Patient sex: M
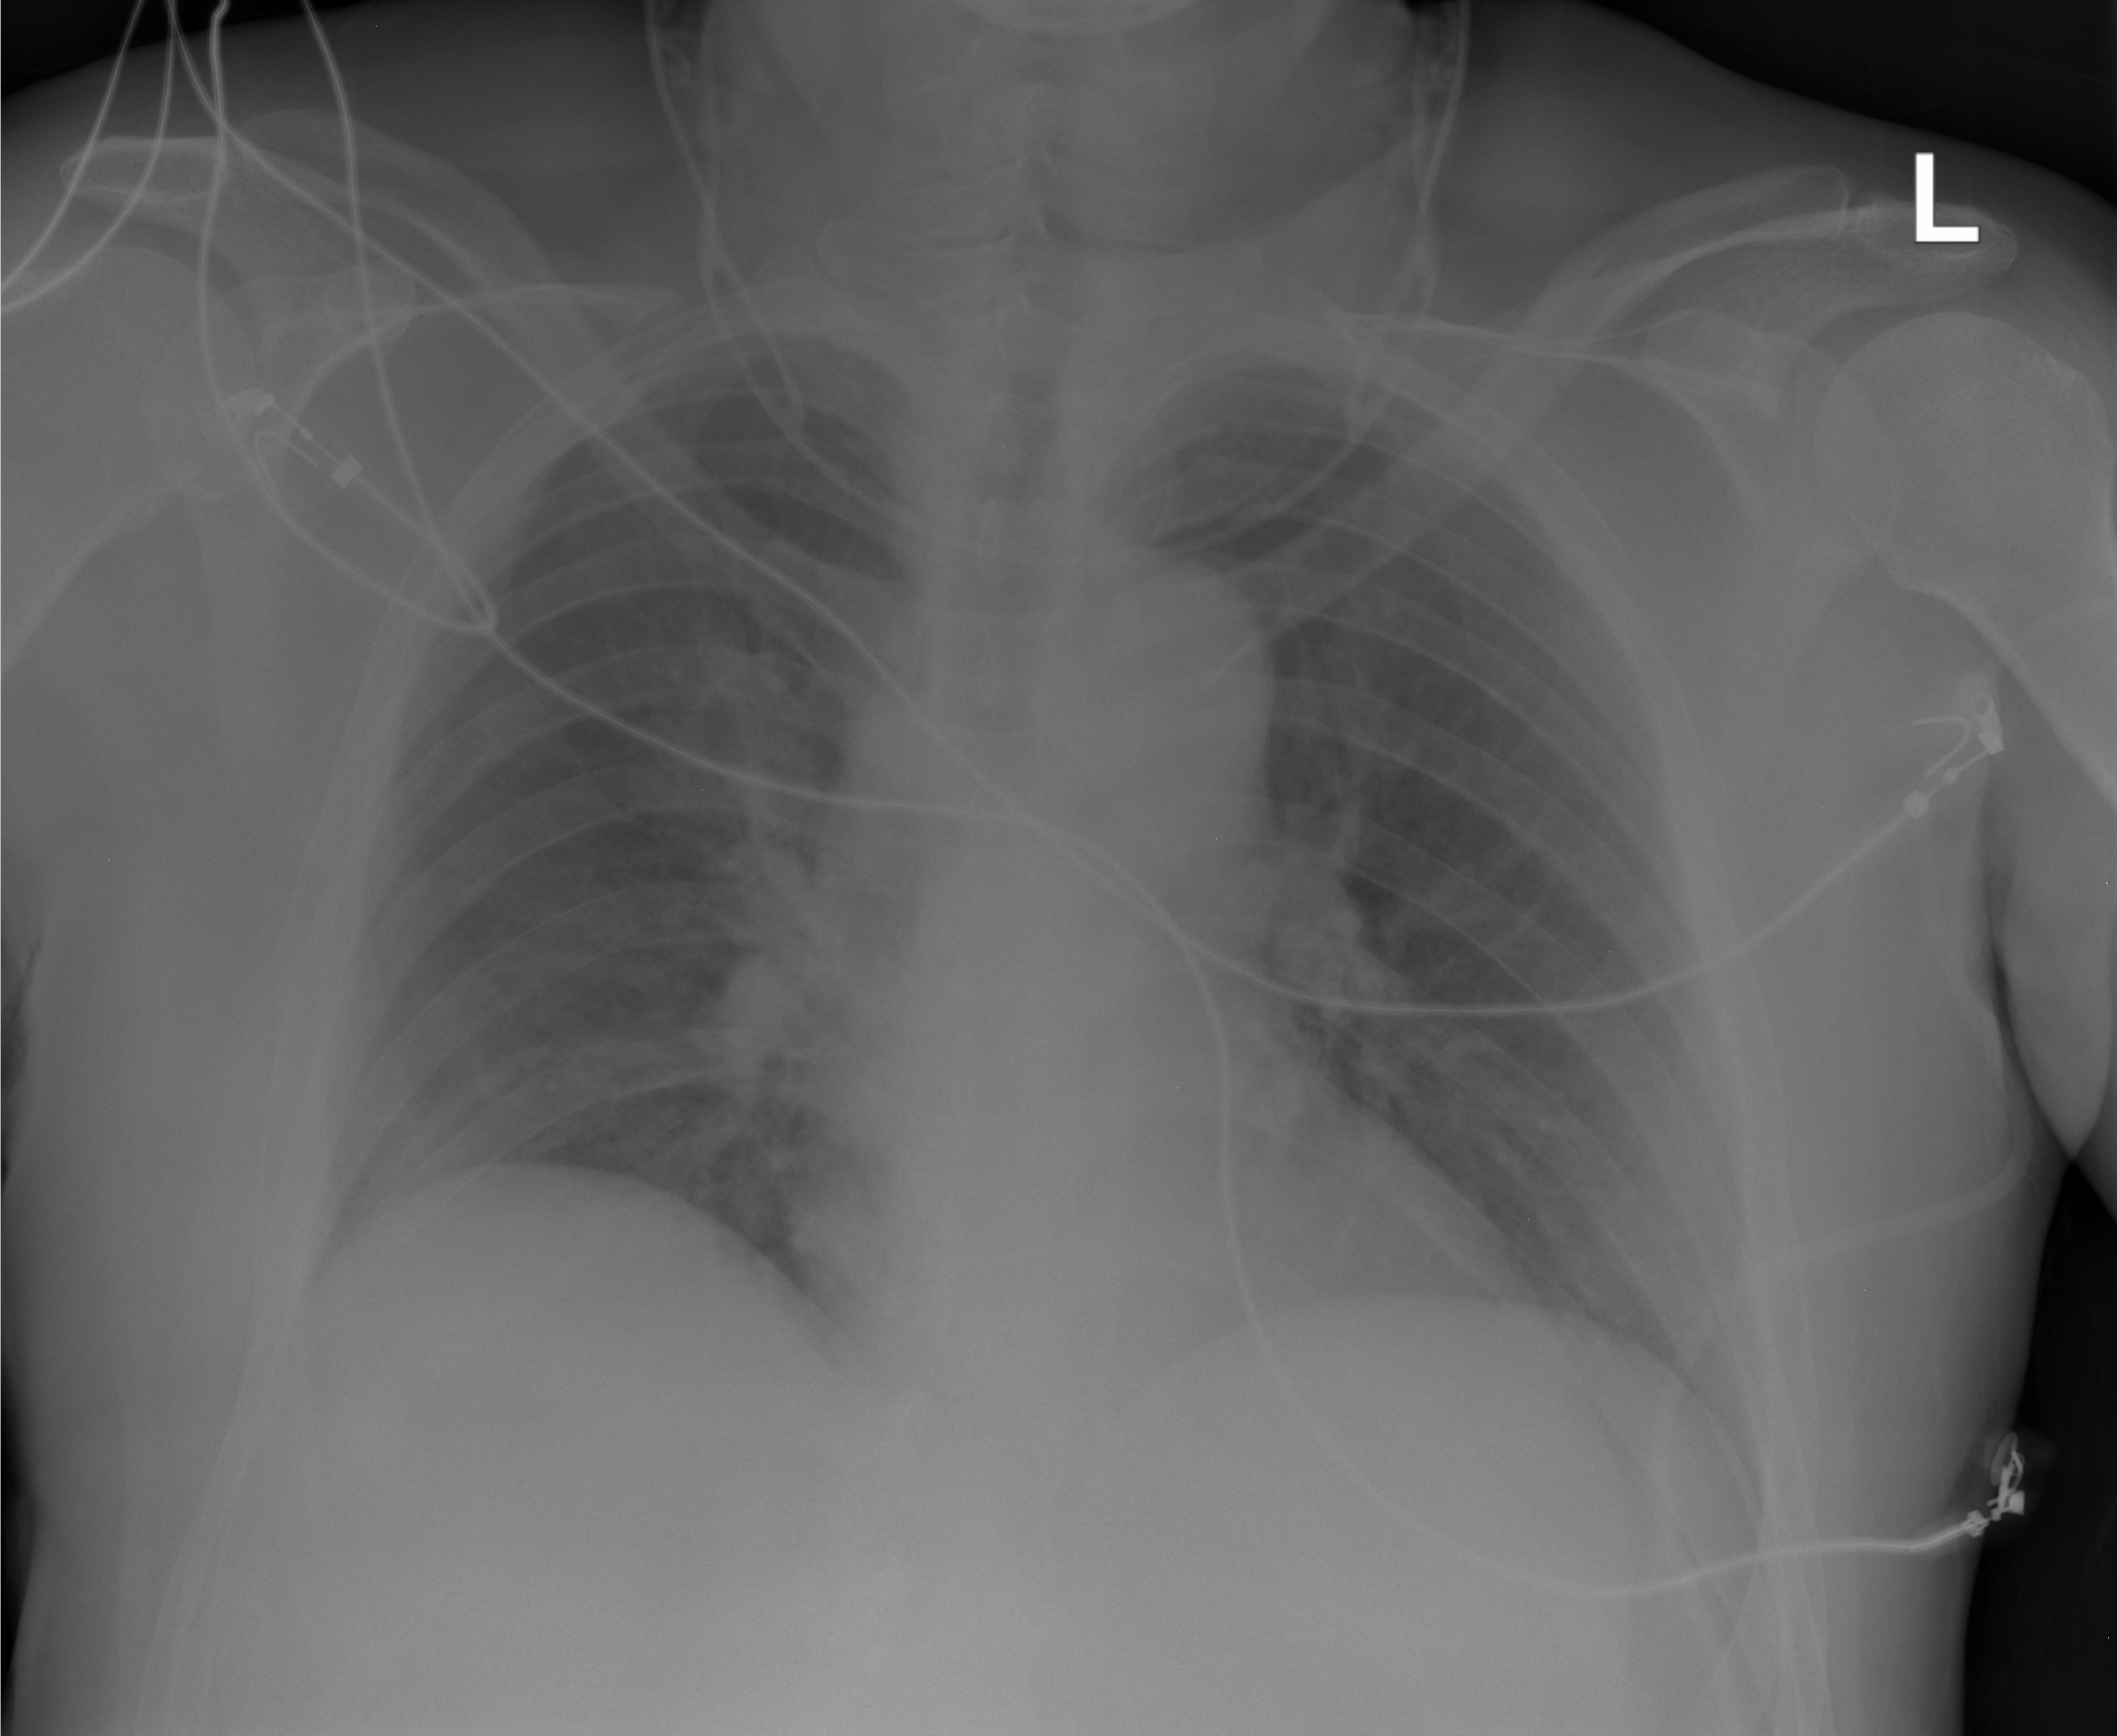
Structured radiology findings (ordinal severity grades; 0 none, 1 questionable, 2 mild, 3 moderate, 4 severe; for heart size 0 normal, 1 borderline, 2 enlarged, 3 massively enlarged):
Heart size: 0
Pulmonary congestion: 0
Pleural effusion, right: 1
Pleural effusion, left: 1
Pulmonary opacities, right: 0
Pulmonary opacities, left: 0
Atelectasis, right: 0
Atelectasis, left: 0